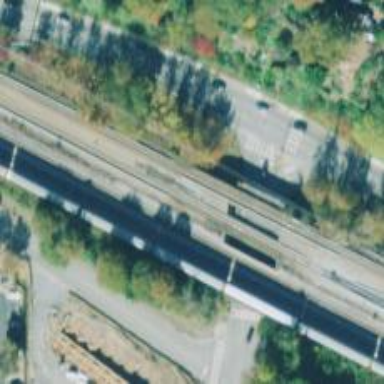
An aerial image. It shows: Bridge with electrified rails.